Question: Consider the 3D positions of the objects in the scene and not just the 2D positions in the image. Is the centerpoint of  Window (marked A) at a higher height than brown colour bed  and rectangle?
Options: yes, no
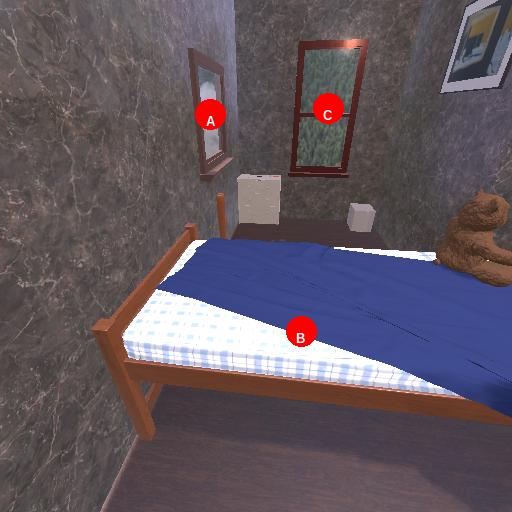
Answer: yes